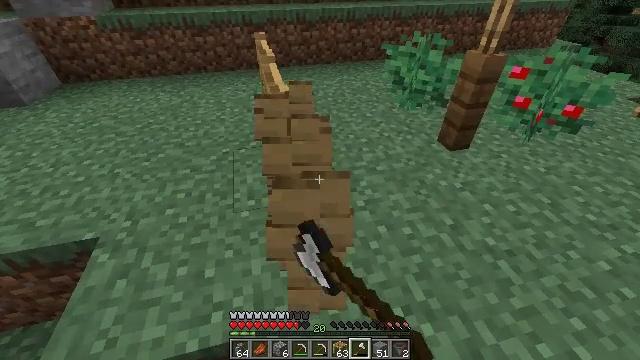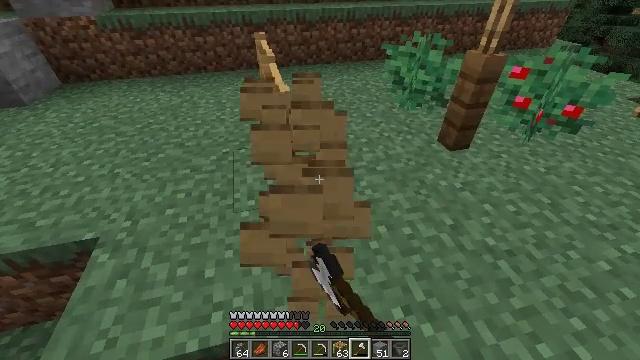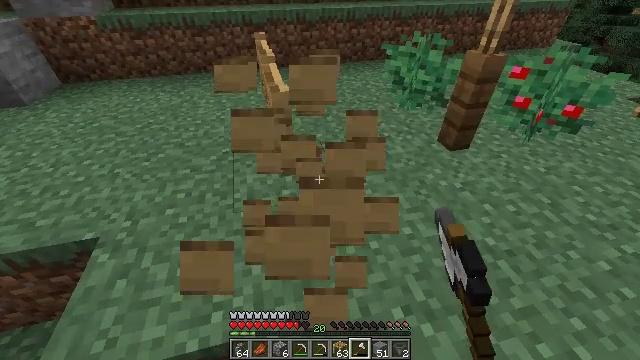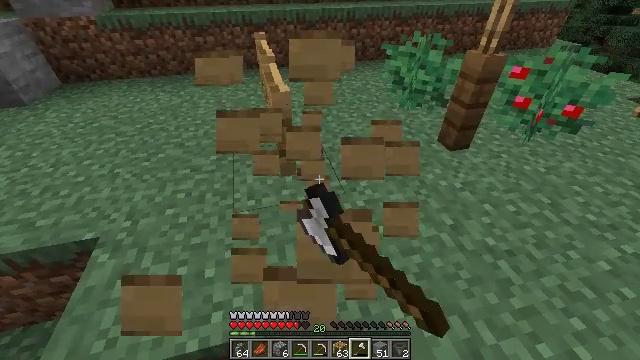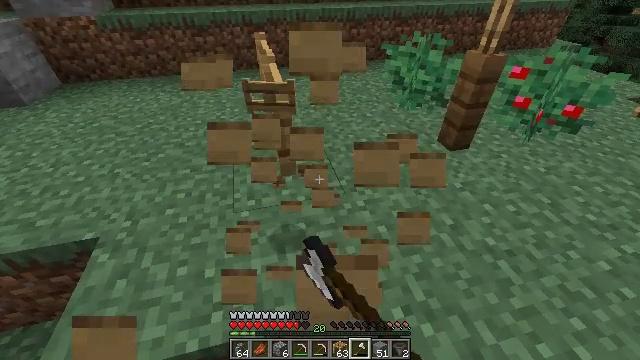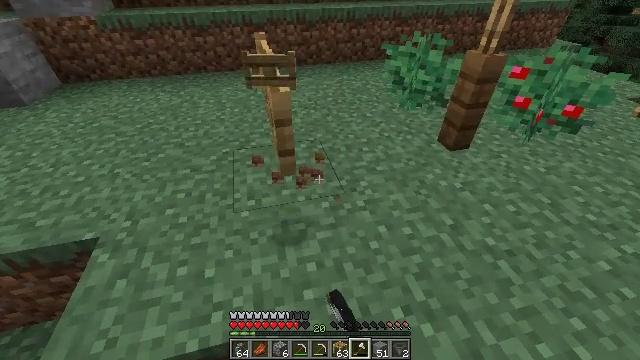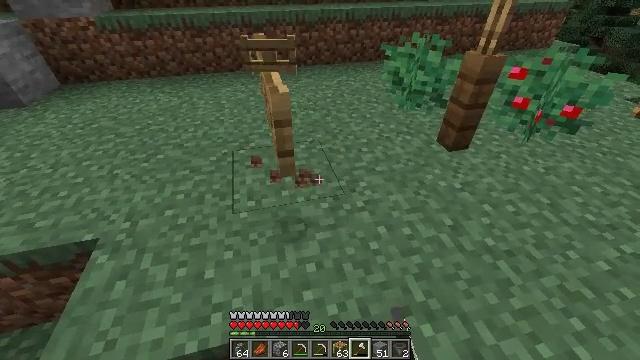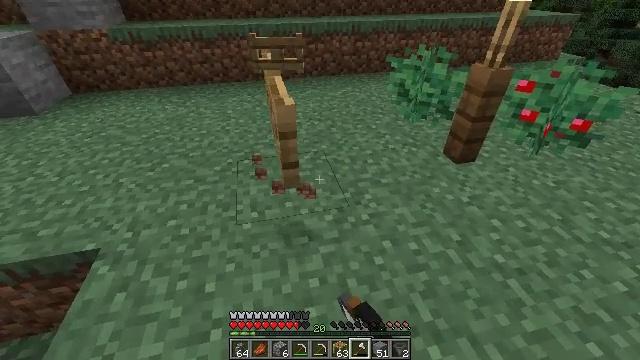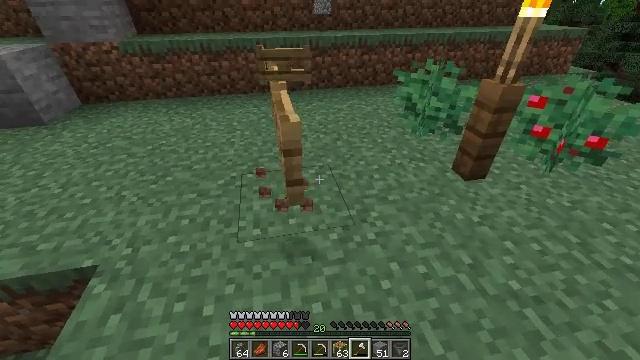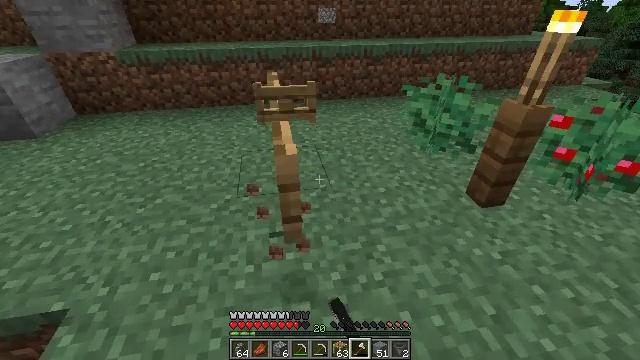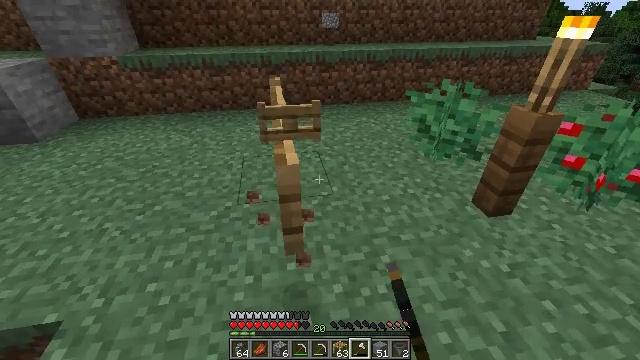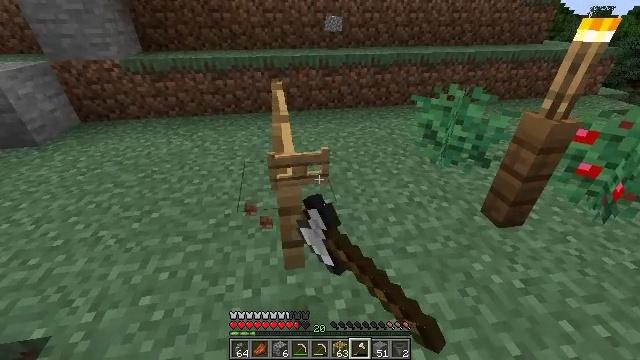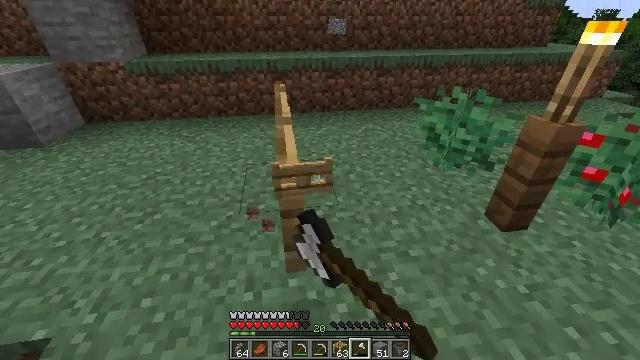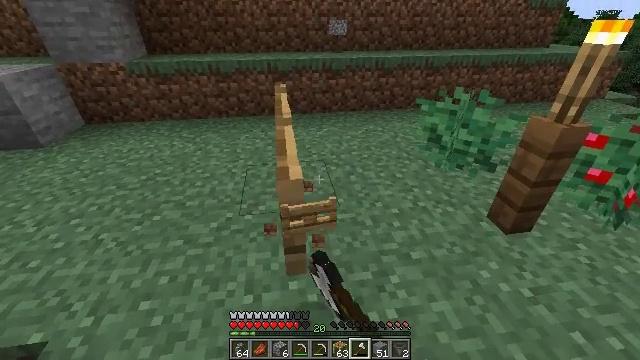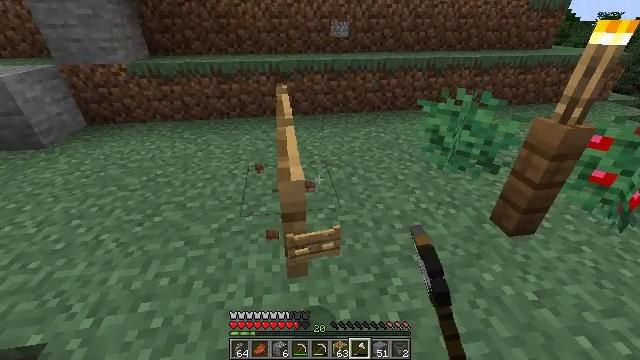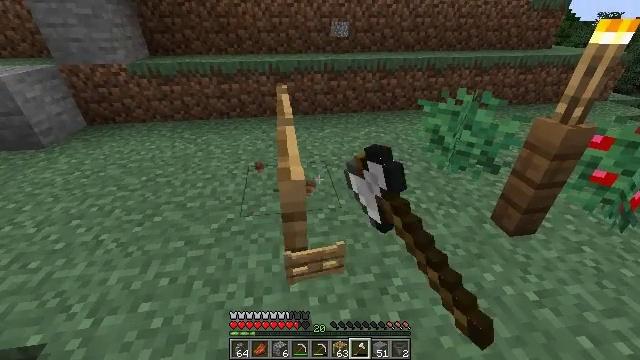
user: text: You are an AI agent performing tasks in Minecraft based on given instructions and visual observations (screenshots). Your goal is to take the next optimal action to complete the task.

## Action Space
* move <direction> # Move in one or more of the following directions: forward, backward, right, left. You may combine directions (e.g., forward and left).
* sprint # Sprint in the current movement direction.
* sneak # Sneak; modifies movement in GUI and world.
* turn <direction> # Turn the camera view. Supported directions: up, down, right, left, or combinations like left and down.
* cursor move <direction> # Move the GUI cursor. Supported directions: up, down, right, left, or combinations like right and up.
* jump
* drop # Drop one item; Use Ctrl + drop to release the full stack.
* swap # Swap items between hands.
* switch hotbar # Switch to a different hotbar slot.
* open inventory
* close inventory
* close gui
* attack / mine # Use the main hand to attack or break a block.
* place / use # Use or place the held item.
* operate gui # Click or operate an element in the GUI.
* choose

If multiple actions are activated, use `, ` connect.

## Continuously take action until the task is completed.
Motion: motion action
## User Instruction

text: Collect materials from the oak fence gate.
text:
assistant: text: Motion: attack / mine
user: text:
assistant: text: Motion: attack / mine
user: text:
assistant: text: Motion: attack / mine
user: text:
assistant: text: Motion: attack / mine
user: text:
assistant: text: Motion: attack / mine
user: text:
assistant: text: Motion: attack / mine
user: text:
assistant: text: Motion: move forward, turn left and up, attack / mine
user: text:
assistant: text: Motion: move forward, turn left and up, attack / mine
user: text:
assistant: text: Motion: move forward, turn up, attack / mine
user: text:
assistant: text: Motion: attack / mine
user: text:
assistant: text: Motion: attack / mine
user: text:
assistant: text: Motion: attack / mine
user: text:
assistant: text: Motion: attack / mine
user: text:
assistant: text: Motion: attack / mine
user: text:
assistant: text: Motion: attack / mine
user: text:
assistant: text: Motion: attack / mine
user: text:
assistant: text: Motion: turn left, attack / mine
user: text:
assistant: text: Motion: attack / mine
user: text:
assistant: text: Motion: attack / mine
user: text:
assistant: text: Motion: attack / mine
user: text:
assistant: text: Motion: attack / mine
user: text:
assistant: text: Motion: attack / mine
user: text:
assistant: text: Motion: attack / mine
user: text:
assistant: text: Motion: attack / mine
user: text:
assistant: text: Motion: attack / mine
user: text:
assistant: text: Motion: attack / mine
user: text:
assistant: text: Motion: move forward, attack / mine
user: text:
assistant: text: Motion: move forward, attack / mine
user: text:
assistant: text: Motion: move forward, attack / mine
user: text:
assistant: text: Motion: move forward, attack / mine